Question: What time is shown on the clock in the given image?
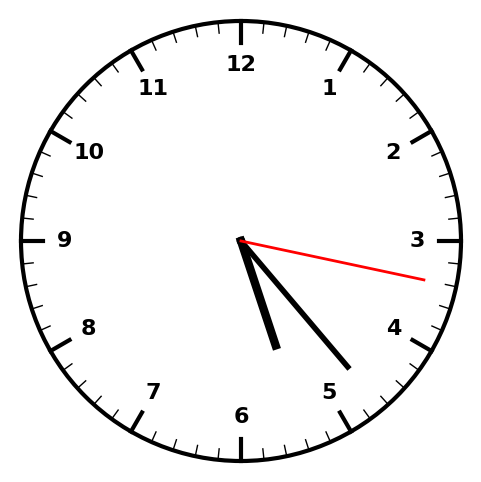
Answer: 05:23:17